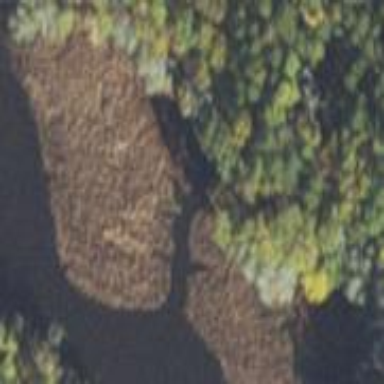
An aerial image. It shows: Beautiful wet meadow natural wetland.